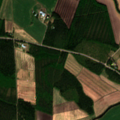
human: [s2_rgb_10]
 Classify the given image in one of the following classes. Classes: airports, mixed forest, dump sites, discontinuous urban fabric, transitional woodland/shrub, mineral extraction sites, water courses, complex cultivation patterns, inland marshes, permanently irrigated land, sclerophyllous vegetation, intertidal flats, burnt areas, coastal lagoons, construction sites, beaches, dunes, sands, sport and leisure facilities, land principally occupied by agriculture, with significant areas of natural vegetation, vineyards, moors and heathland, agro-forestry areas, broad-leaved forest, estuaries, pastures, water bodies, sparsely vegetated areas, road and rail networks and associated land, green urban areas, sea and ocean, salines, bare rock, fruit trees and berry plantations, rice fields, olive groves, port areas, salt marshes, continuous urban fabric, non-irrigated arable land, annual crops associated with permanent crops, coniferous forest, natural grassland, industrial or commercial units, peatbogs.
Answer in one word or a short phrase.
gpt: non-irrigated arable land, land principally occupied by agriculture, with significant areas of natural vegetation, mixed forest